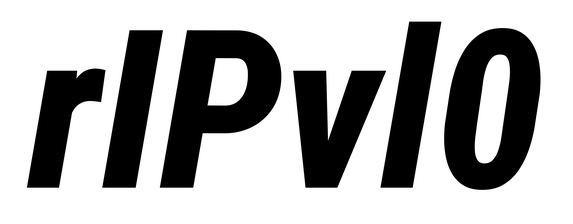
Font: Roboto-Italic_Condensed_ExtraBold_Italic